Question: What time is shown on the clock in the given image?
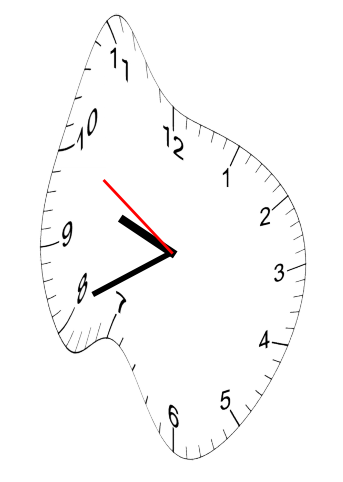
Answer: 09:40:50